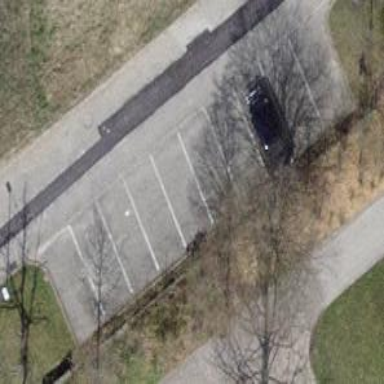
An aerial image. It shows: Parking available on the street side.